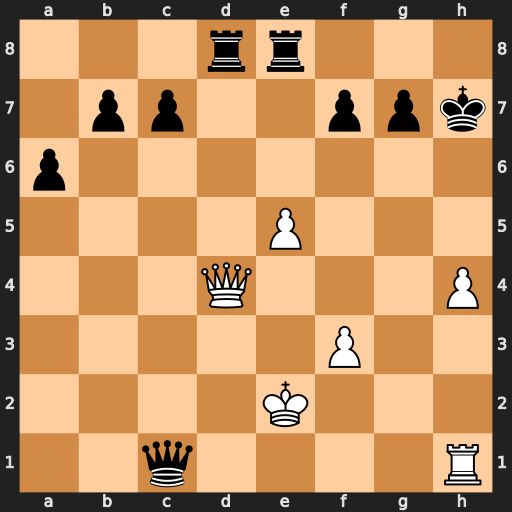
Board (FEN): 3rr3/1pp2ppk/p7/4P3/3Q3P/5P2/4K3/2q4R
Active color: w
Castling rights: -
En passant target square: -
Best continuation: Qe4+ Kg8 Rxc1